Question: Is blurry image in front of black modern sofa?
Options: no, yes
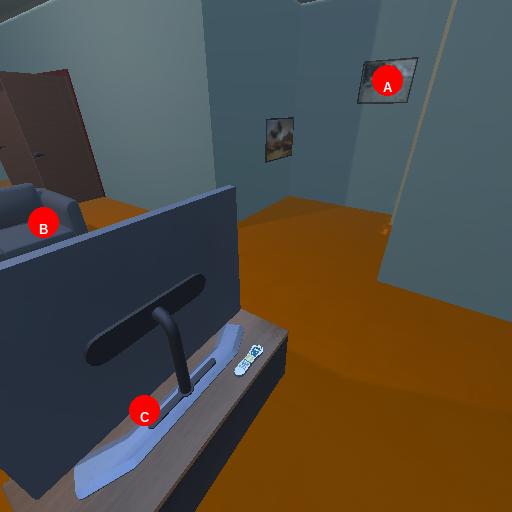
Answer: no